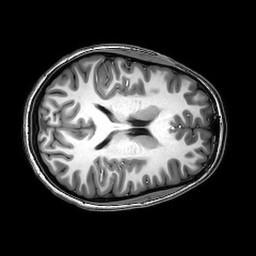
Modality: T1w
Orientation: axial
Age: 19
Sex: female
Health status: healthy
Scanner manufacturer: philips
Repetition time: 0.008306 s
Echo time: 0.00384 s